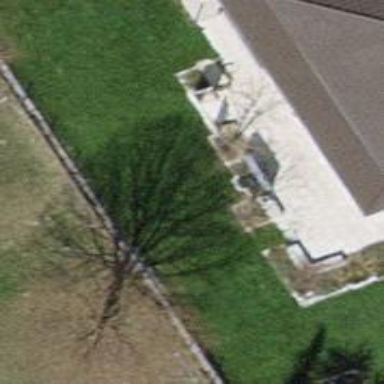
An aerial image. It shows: Shrub in its natural environment.